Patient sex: M
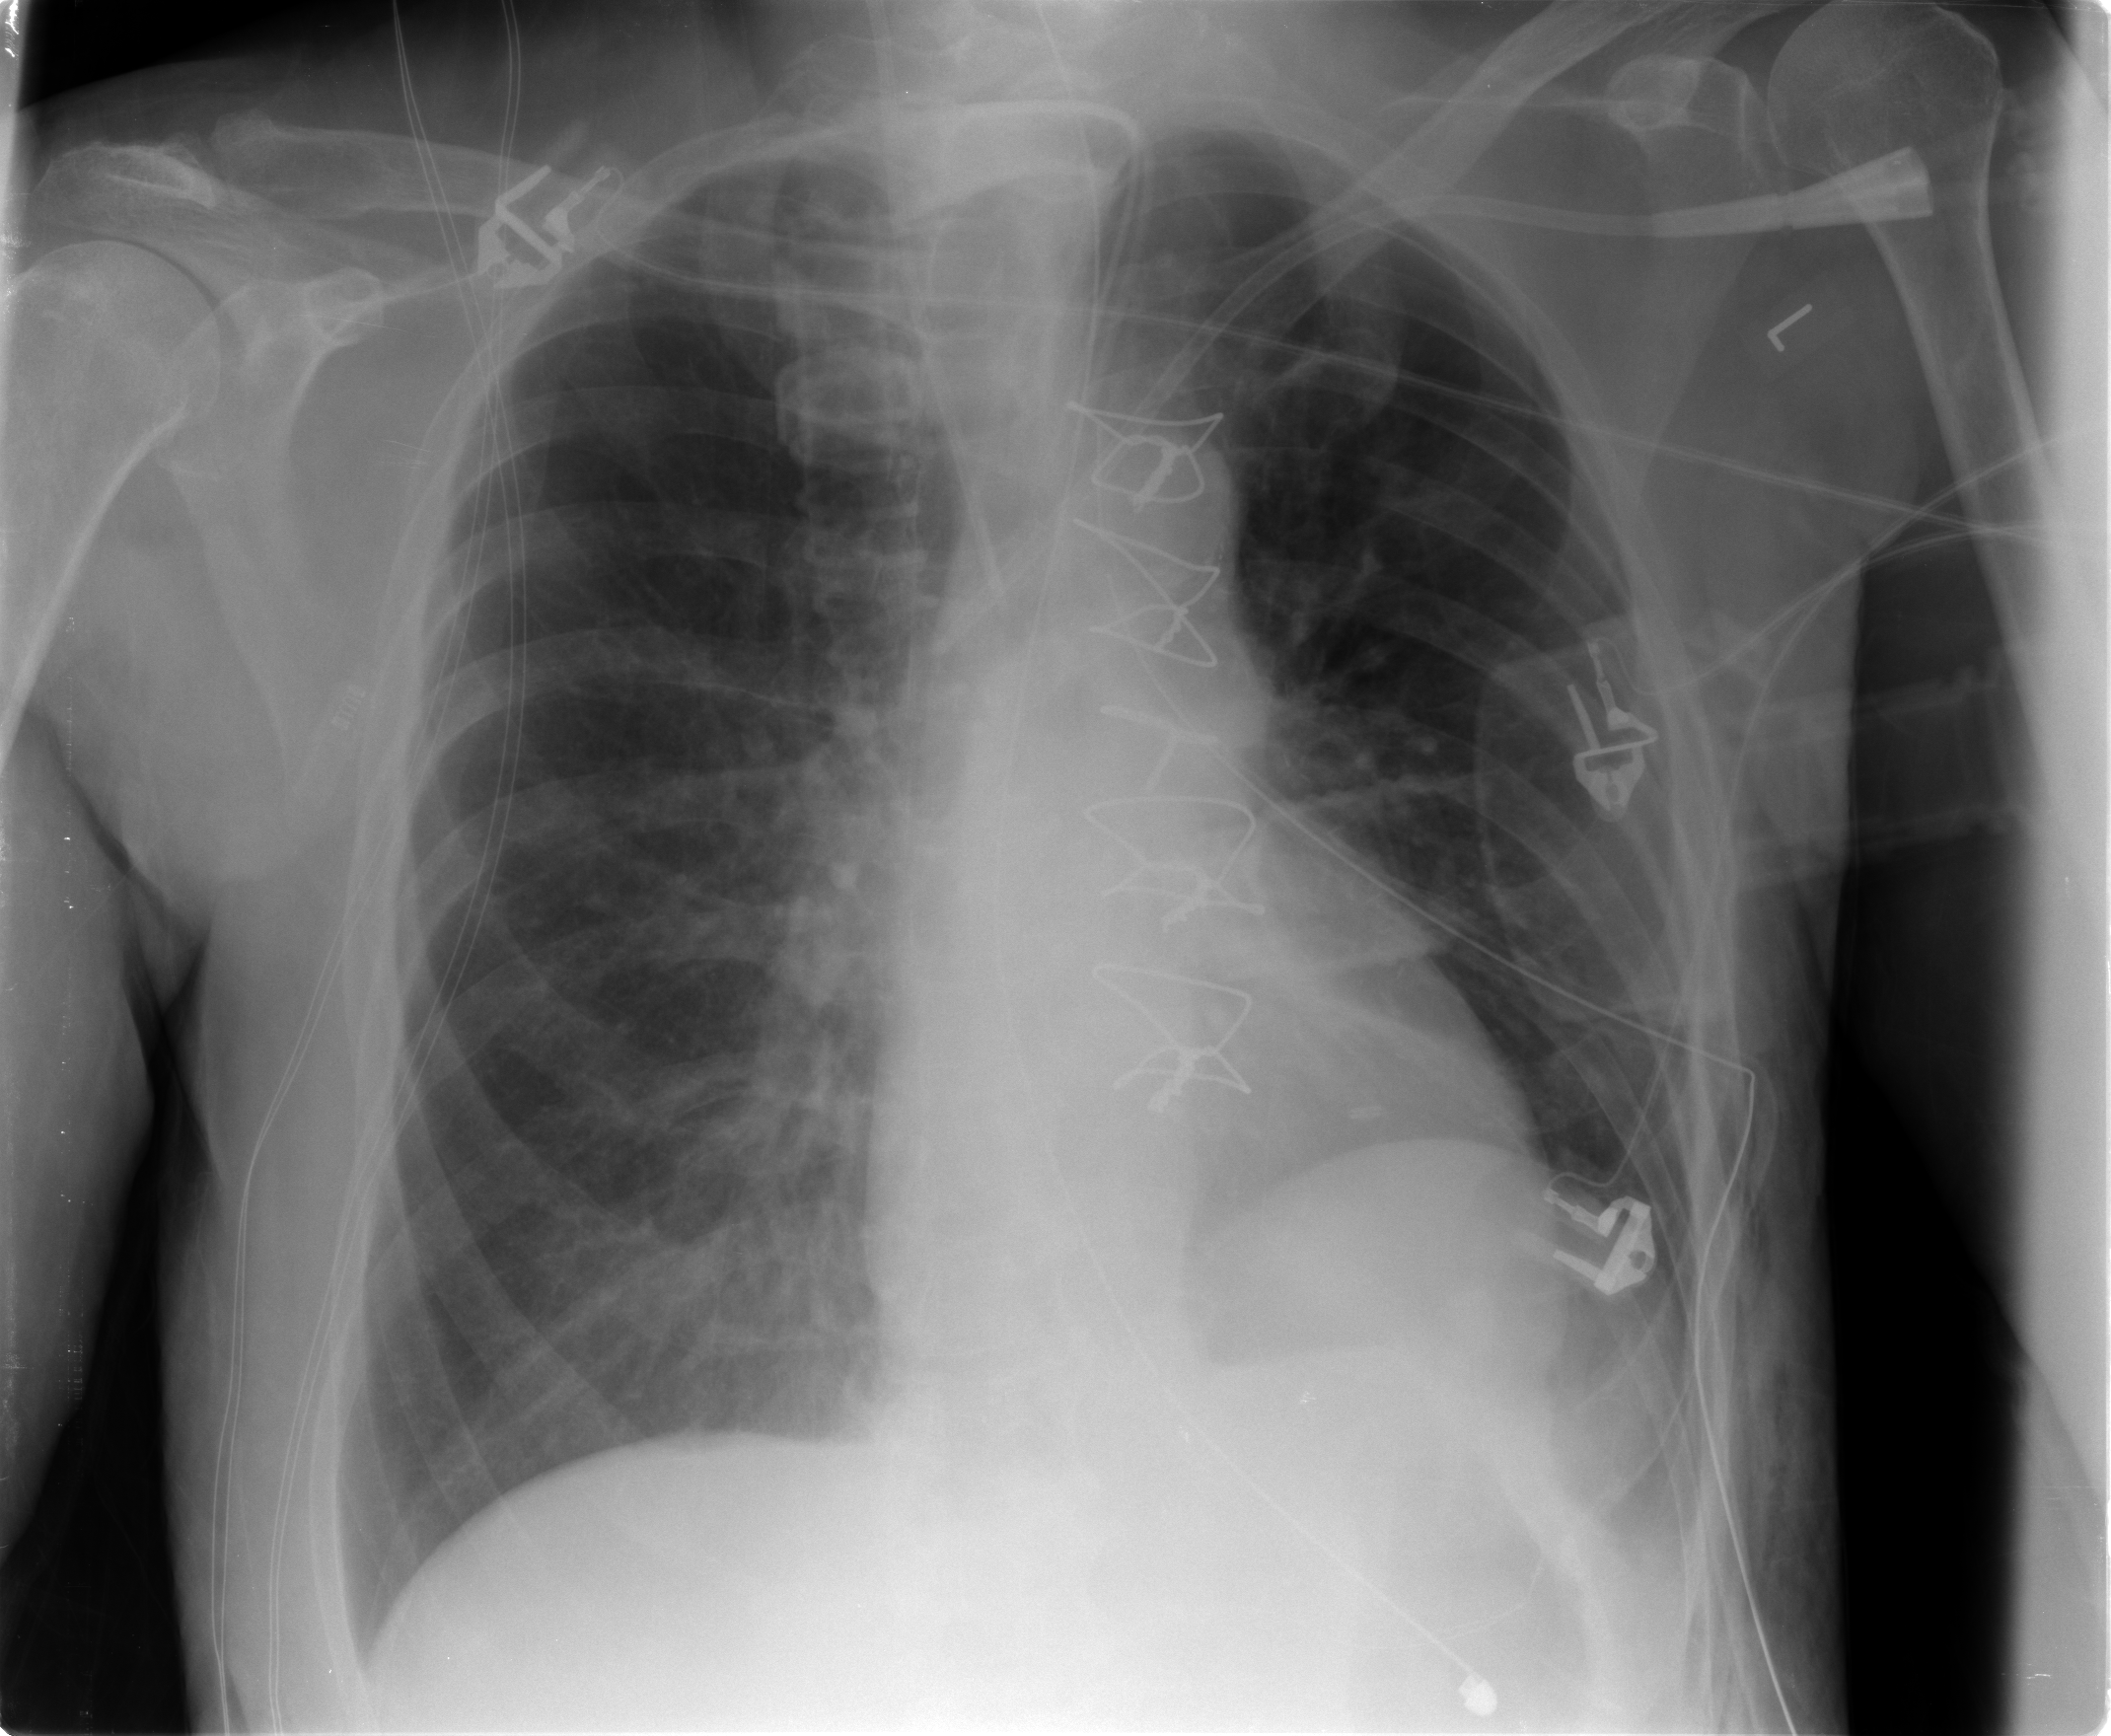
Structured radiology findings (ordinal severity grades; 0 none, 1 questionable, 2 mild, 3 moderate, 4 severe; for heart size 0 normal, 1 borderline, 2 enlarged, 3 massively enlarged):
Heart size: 0
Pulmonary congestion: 0
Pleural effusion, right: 0
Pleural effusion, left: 2
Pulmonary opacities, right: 0
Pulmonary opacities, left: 0
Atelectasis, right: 0
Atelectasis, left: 2